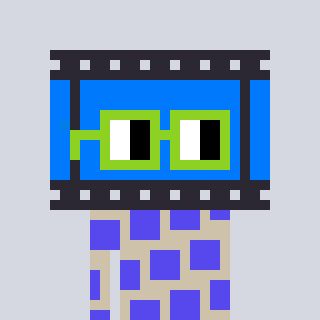
a pixel art character with square light green glasses, a film strip-shaped head and a bege-colored body on a cool background